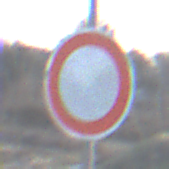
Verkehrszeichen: VerbotFahrzeugeAllerArt
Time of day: SunriseSunset
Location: Outdoor (Suburban)
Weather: PartlyCloudy
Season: Winter
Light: Natural